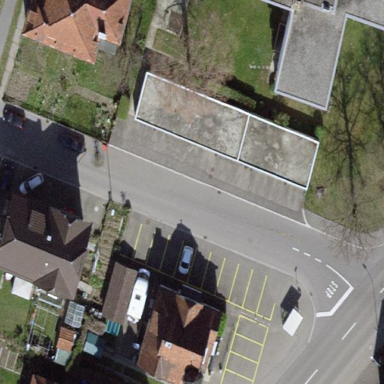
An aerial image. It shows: Garage building.